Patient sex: F
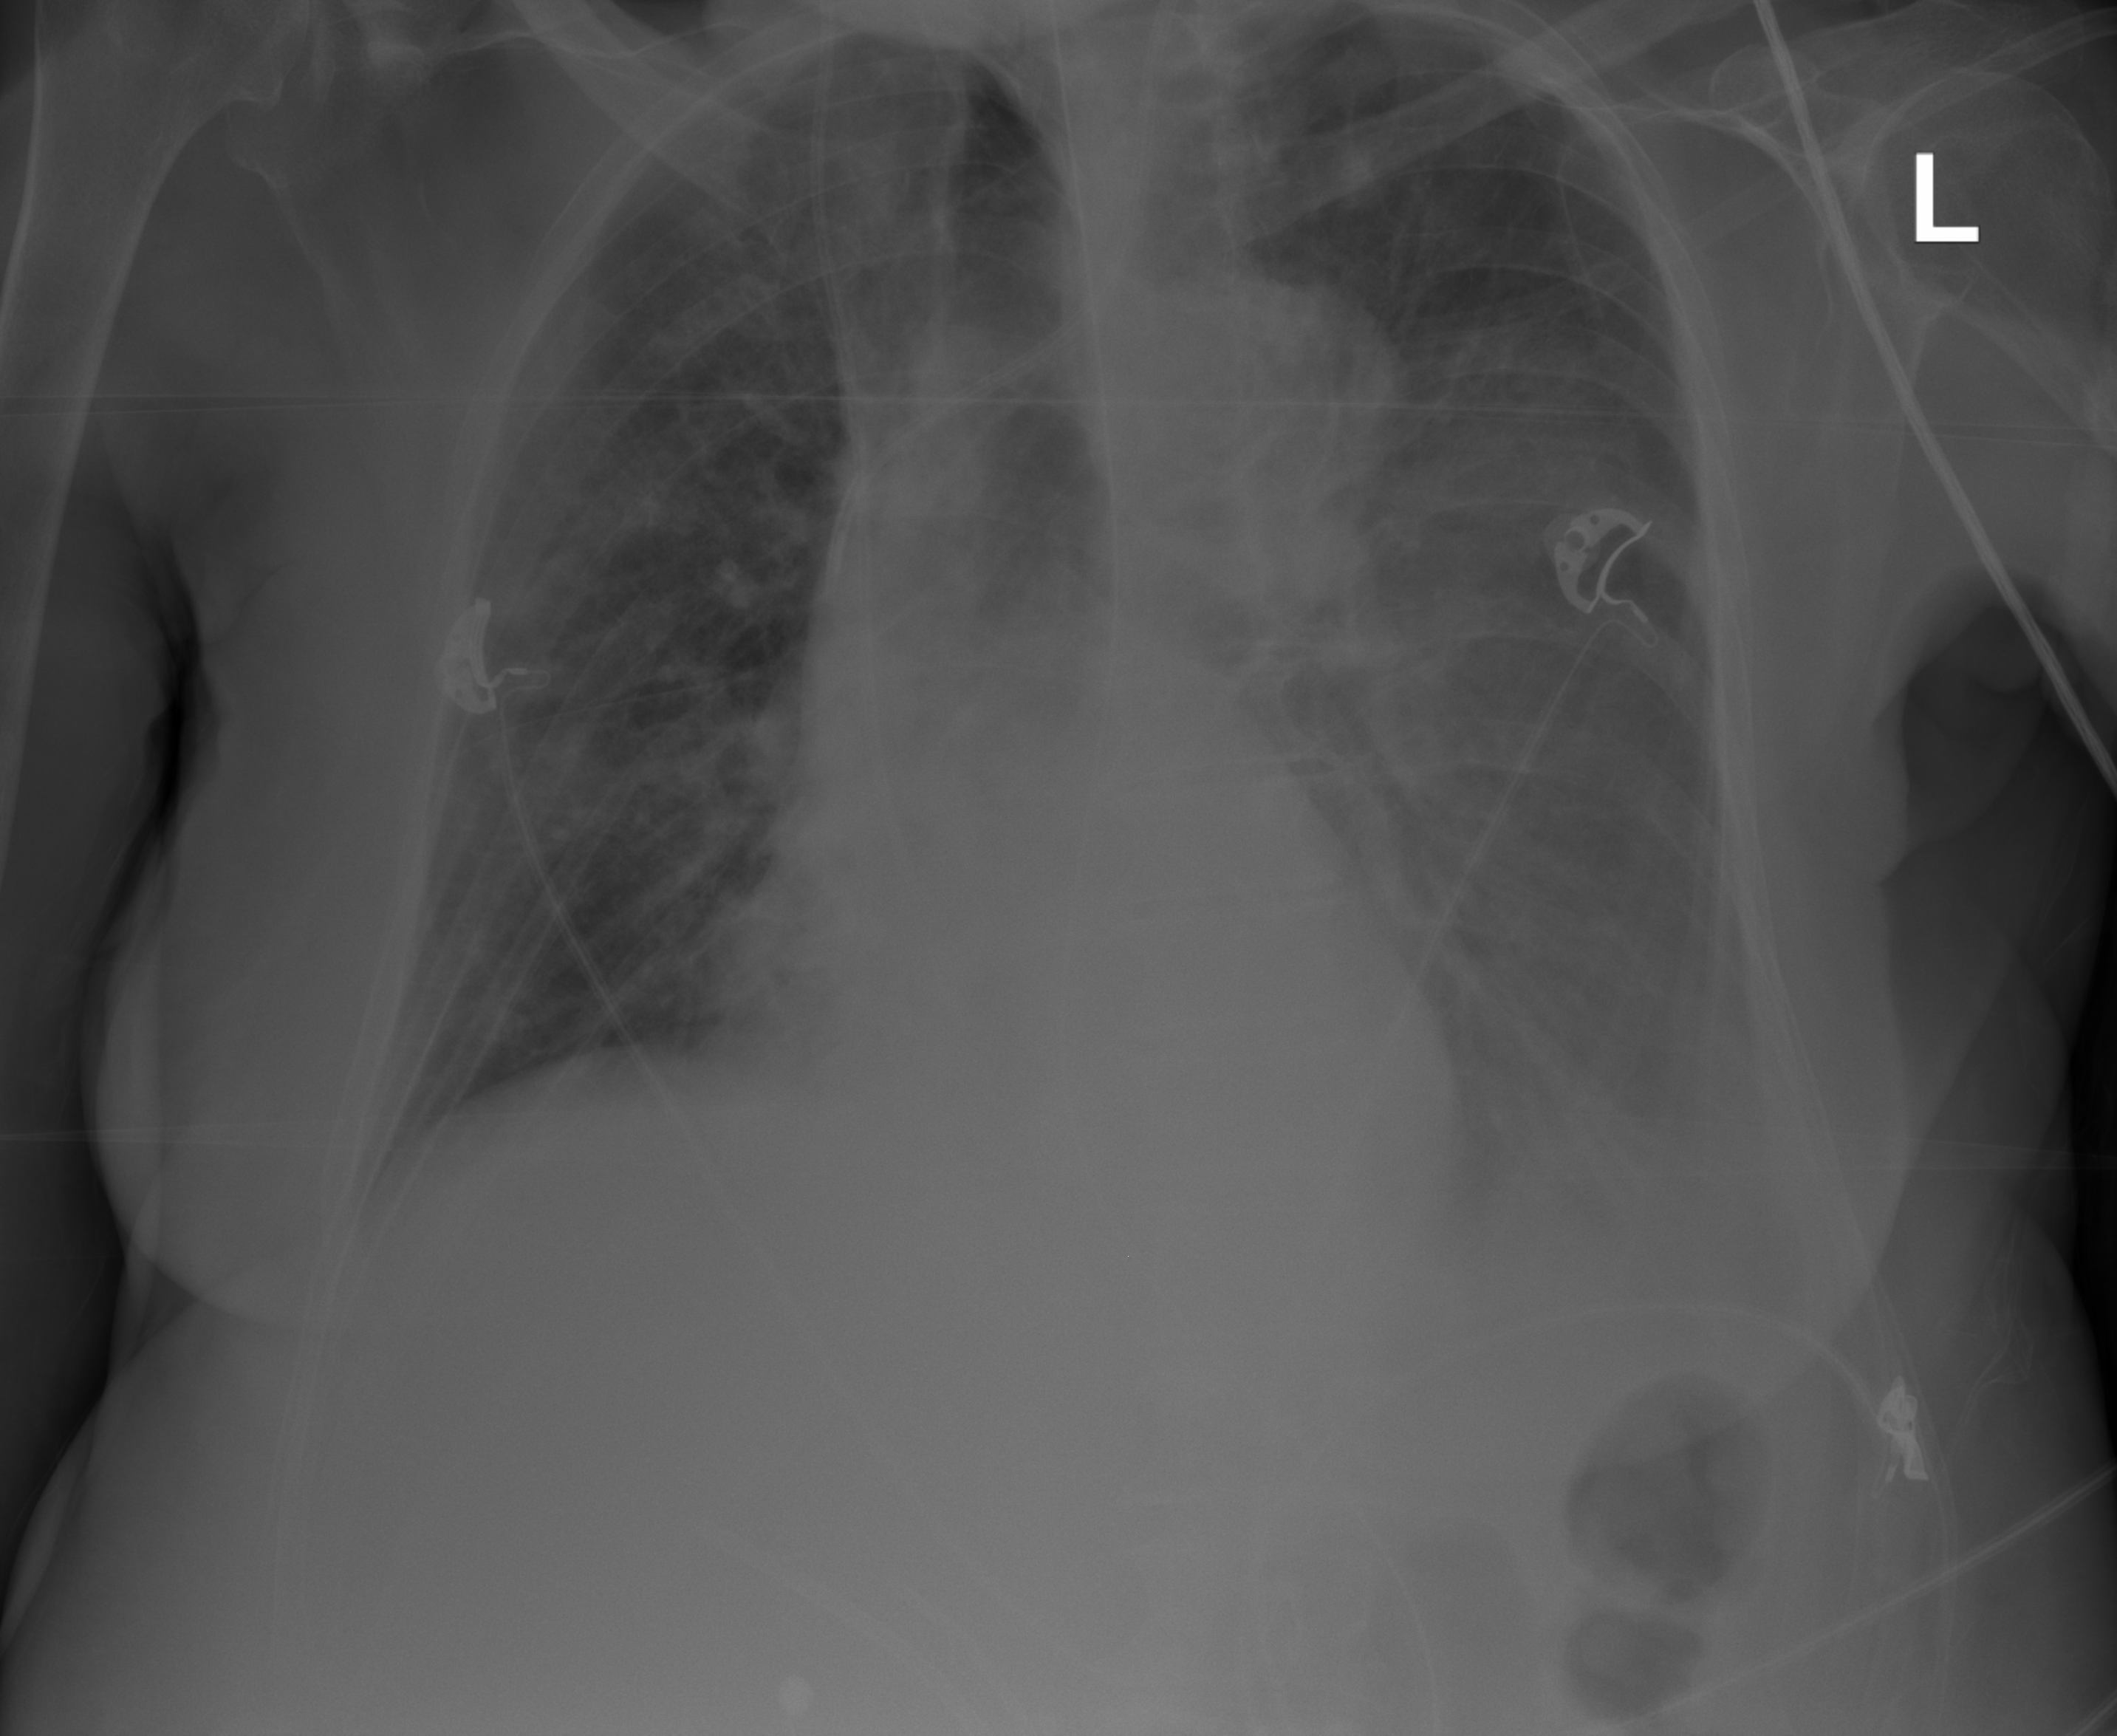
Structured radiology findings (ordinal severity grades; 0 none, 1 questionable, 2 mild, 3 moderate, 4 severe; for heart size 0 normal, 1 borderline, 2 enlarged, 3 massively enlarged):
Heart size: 0
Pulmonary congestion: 2
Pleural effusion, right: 1
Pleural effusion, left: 3
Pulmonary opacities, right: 0
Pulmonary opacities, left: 0
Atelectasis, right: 2
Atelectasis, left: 3